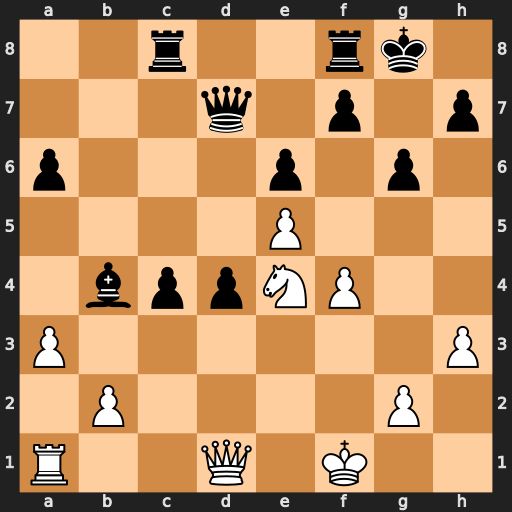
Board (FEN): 2r2rk1/3q1p1p/p3p1p1/4P3/1bppNP2/P6P/1P4P1/R2Q1K2
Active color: w
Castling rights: -
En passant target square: -
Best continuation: Nf6+ Kg7 Nxd7